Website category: university
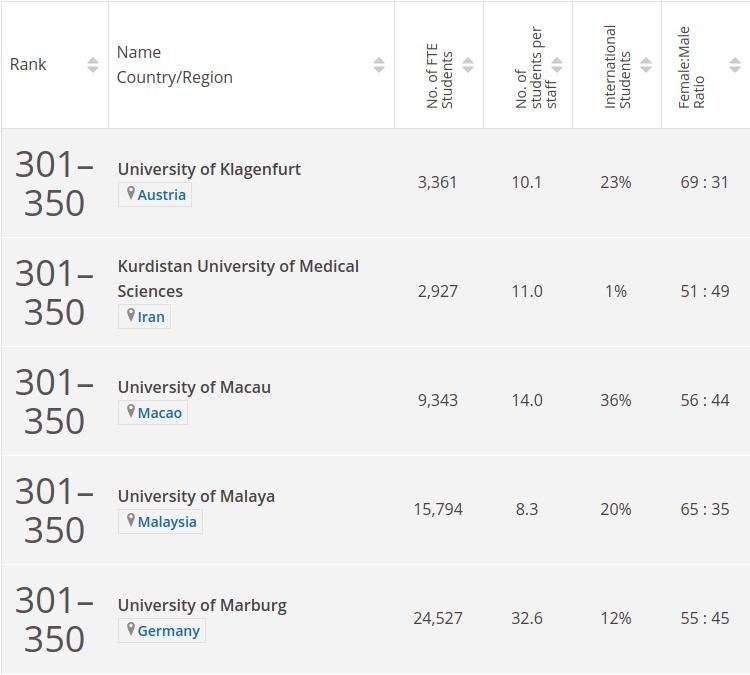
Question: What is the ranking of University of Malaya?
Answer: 301350

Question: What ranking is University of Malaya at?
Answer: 301350

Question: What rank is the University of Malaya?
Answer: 301350

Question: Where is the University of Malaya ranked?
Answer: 301350

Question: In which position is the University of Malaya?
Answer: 301350

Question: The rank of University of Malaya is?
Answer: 301350

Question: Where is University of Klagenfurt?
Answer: Austria

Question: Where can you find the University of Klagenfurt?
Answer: Austria

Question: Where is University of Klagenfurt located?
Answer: Austria

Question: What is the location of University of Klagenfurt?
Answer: Austria

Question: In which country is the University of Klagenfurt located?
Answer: Austria

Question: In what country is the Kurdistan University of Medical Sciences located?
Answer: Iran

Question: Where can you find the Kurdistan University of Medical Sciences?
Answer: Iran

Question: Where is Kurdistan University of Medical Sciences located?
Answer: Iran

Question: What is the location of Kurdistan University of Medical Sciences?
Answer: Iran

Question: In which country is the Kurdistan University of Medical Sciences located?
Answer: Iran

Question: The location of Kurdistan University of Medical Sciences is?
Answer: Iran

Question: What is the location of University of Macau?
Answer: Macao

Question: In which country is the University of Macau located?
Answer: Macao

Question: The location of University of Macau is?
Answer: Macao

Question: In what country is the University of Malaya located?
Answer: Malaysia

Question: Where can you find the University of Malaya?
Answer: Malaysia

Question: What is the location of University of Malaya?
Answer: Malaysia

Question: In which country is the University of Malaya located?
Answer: Malaysia

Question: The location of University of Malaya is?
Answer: Malaysia

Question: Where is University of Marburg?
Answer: Germany

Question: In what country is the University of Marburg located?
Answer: Germany

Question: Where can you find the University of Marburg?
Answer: Germany

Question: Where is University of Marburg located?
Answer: Germany

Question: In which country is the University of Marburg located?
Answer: Germany

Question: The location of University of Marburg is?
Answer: Germany

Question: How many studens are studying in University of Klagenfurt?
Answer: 3,361

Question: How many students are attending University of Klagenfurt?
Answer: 3,361

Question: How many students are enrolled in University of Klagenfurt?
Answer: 3,361

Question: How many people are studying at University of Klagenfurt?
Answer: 3,361

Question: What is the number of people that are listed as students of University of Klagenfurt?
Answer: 3,361

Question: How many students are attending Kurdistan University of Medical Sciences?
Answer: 2,927

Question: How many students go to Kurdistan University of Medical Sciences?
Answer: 2,927

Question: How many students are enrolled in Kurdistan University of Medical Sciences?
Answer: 2,927

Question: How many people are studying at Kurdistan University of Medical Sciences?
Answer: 2,927

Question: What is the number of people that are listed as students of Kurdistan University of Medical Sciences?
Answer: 2,927

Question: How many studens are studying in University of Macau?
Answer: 9,343

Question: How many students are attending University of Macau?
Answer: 9,343

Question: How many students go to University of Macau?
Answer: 9,343

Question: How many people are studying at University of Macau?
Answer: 9,343

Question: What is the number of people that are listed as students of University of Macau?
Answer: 9,343

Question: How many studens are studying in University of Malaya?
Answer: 15,794

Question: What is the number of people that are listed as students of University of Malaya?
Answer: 15,794

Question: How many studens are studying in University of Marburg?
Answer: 24,527

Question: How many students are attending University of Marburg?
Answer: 24,527

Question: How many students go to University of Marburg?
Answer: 24,527

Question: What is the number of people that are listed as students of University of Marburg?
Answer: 24,527

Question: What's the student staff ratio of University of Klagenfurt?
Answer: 10.1

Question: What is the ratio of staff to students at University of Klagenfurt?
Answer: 10.1

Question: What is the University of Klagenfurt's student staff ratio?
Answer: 10.1

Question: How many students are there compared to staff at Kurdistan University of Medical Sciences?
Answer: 11.0

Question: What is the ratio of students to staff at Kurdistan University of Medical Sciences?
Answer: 11.0

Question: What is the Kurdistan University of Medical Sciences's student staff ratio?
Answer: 11.0

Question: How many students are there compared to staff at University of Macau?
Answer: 14.0

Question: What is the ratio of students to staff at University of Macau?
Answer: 14.0

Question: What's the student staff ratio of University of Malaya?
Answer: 8.3

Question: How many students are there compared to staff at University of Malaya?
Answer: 8.3

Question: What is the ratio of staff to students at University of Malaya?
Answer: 8.3

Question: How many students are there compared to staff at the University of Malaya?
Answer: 8.3